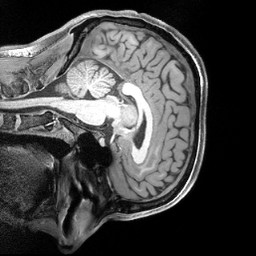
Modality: T1w
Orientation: sagittal